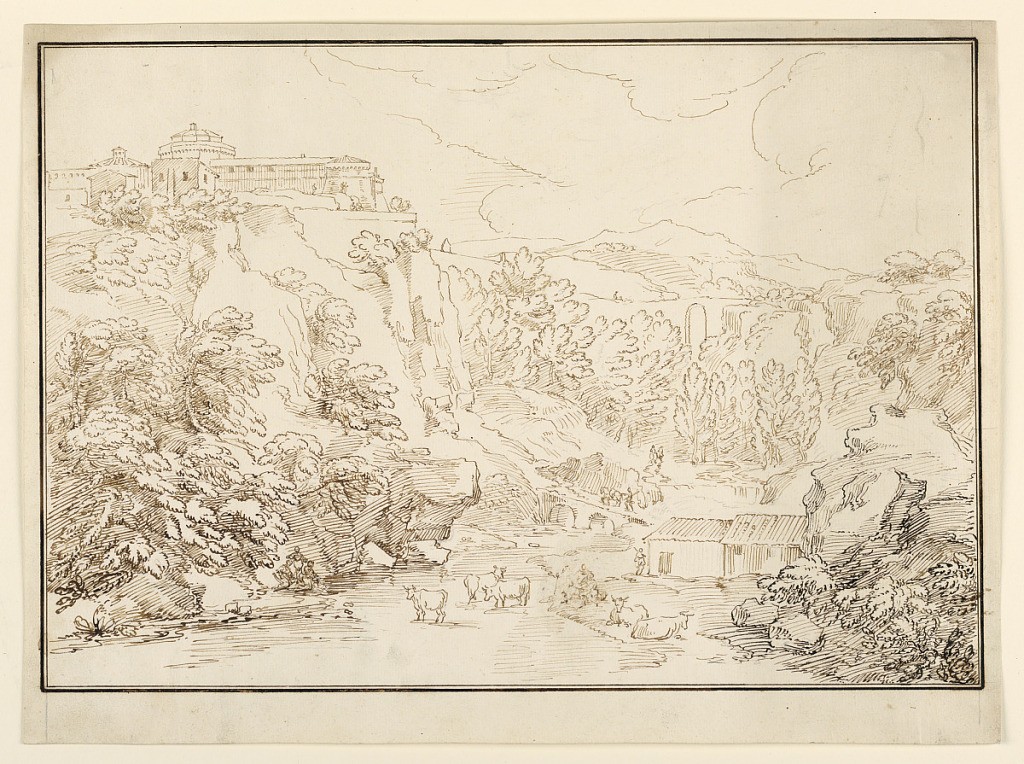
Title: Landscape with Cows
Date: ca. 1800
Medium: Pen and ink on paper
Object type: Drawing
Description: A brook runs into a steep valley. Cows stand in the stream and lie on the bank. Women wash at the opposite bank. A group of men have been partly erased. A bridge leads to the middle ground.